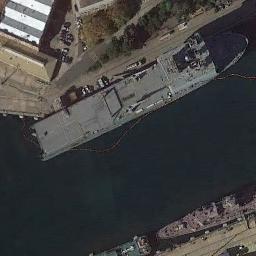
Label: ship